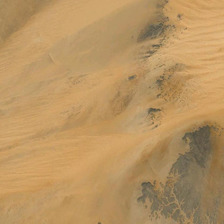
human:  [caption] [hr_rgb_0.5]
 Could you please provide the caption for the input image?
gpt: it is a large piece of yellow desert over a mountain .

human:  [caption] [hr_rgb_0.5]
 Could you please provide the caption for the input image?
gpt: it is a large piece of yellow desert over a mountain .

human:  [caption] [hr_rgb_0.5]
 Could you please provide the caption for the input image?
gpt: it is a large piece of yellow desert over a mountain .

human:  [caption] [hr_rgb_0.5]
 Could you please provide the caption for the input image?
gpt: it is a large piece of yellow desert over a mountain .

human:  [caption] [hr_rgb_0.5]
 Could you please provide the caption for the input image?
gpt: it is a large piece of yellow desert over a mountain .